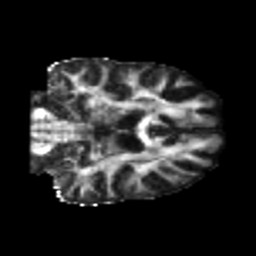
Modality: FA
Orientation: coronal
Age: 25
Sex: female
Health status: healthy
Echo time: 0.074 s